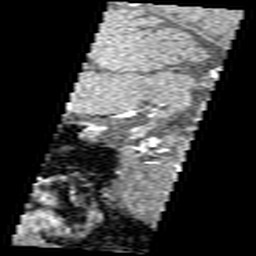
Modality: angio
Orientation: sagittal
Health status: ill
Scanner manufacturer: siemens
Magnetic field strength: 3 T
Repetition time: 0.023 s
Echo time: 0.0042 s